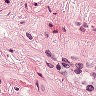
Metastatic tissue present: no